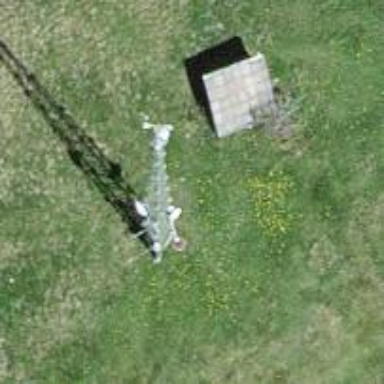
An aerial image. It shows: Communication tower.